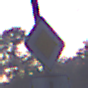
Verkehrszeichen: Vorfahrtsstrasse
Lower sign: VerlaufVorfahrtsstrasse5
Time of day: SunriseSunset
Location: Outdoor (Nature)
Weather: Clear
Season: NotSpecified
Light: Natural